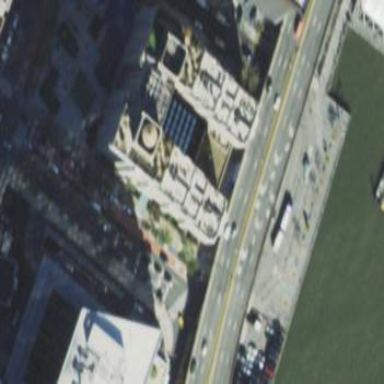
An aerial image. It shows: Building with flat concrete roof.